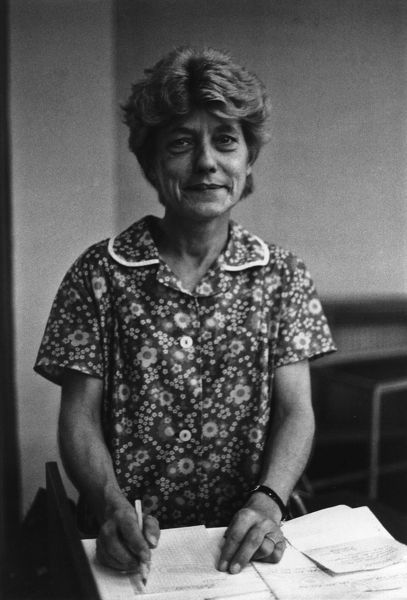
Titel: Frauen im Bekleidungswerk Treff-Modelle; Frauenporträts aus dem VEB Treffmodelle Berlin; Women at the Treff-Modelle Clothing Factory
Künstler: Helga Paris
Standort: Herstellungsort: Berlin (EU - D)
Schlagwörter: weiß, blume, blumen, frau, kleid, nase, schwarz, tisch, blüten, muster, hemd, wand, arme, augen, falten, gesicht, halten, kragen, hals, hände, portrait, porträt, schlank, haare, sitzend, knopf, lippen, schürze, papier, lehrerin, blümchen, uhr, ring, foto, fotografie, buch, blumenmuster, schwarzweiss, kittel, stift, heft, photo, geblümt, zeichnen, schreiber, photografie, schreibend, dokumente, armbanduhr, stif